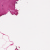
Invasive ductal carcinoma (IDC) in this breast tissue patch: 0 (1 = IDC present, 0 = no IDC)